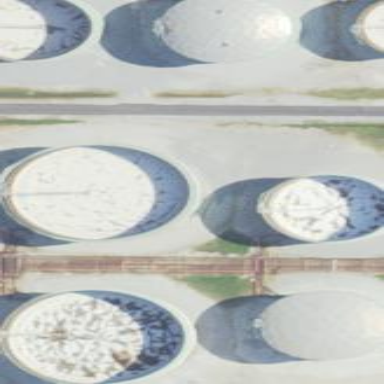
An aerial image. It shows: Storage tank which is man-made and housed in building.